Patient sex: M
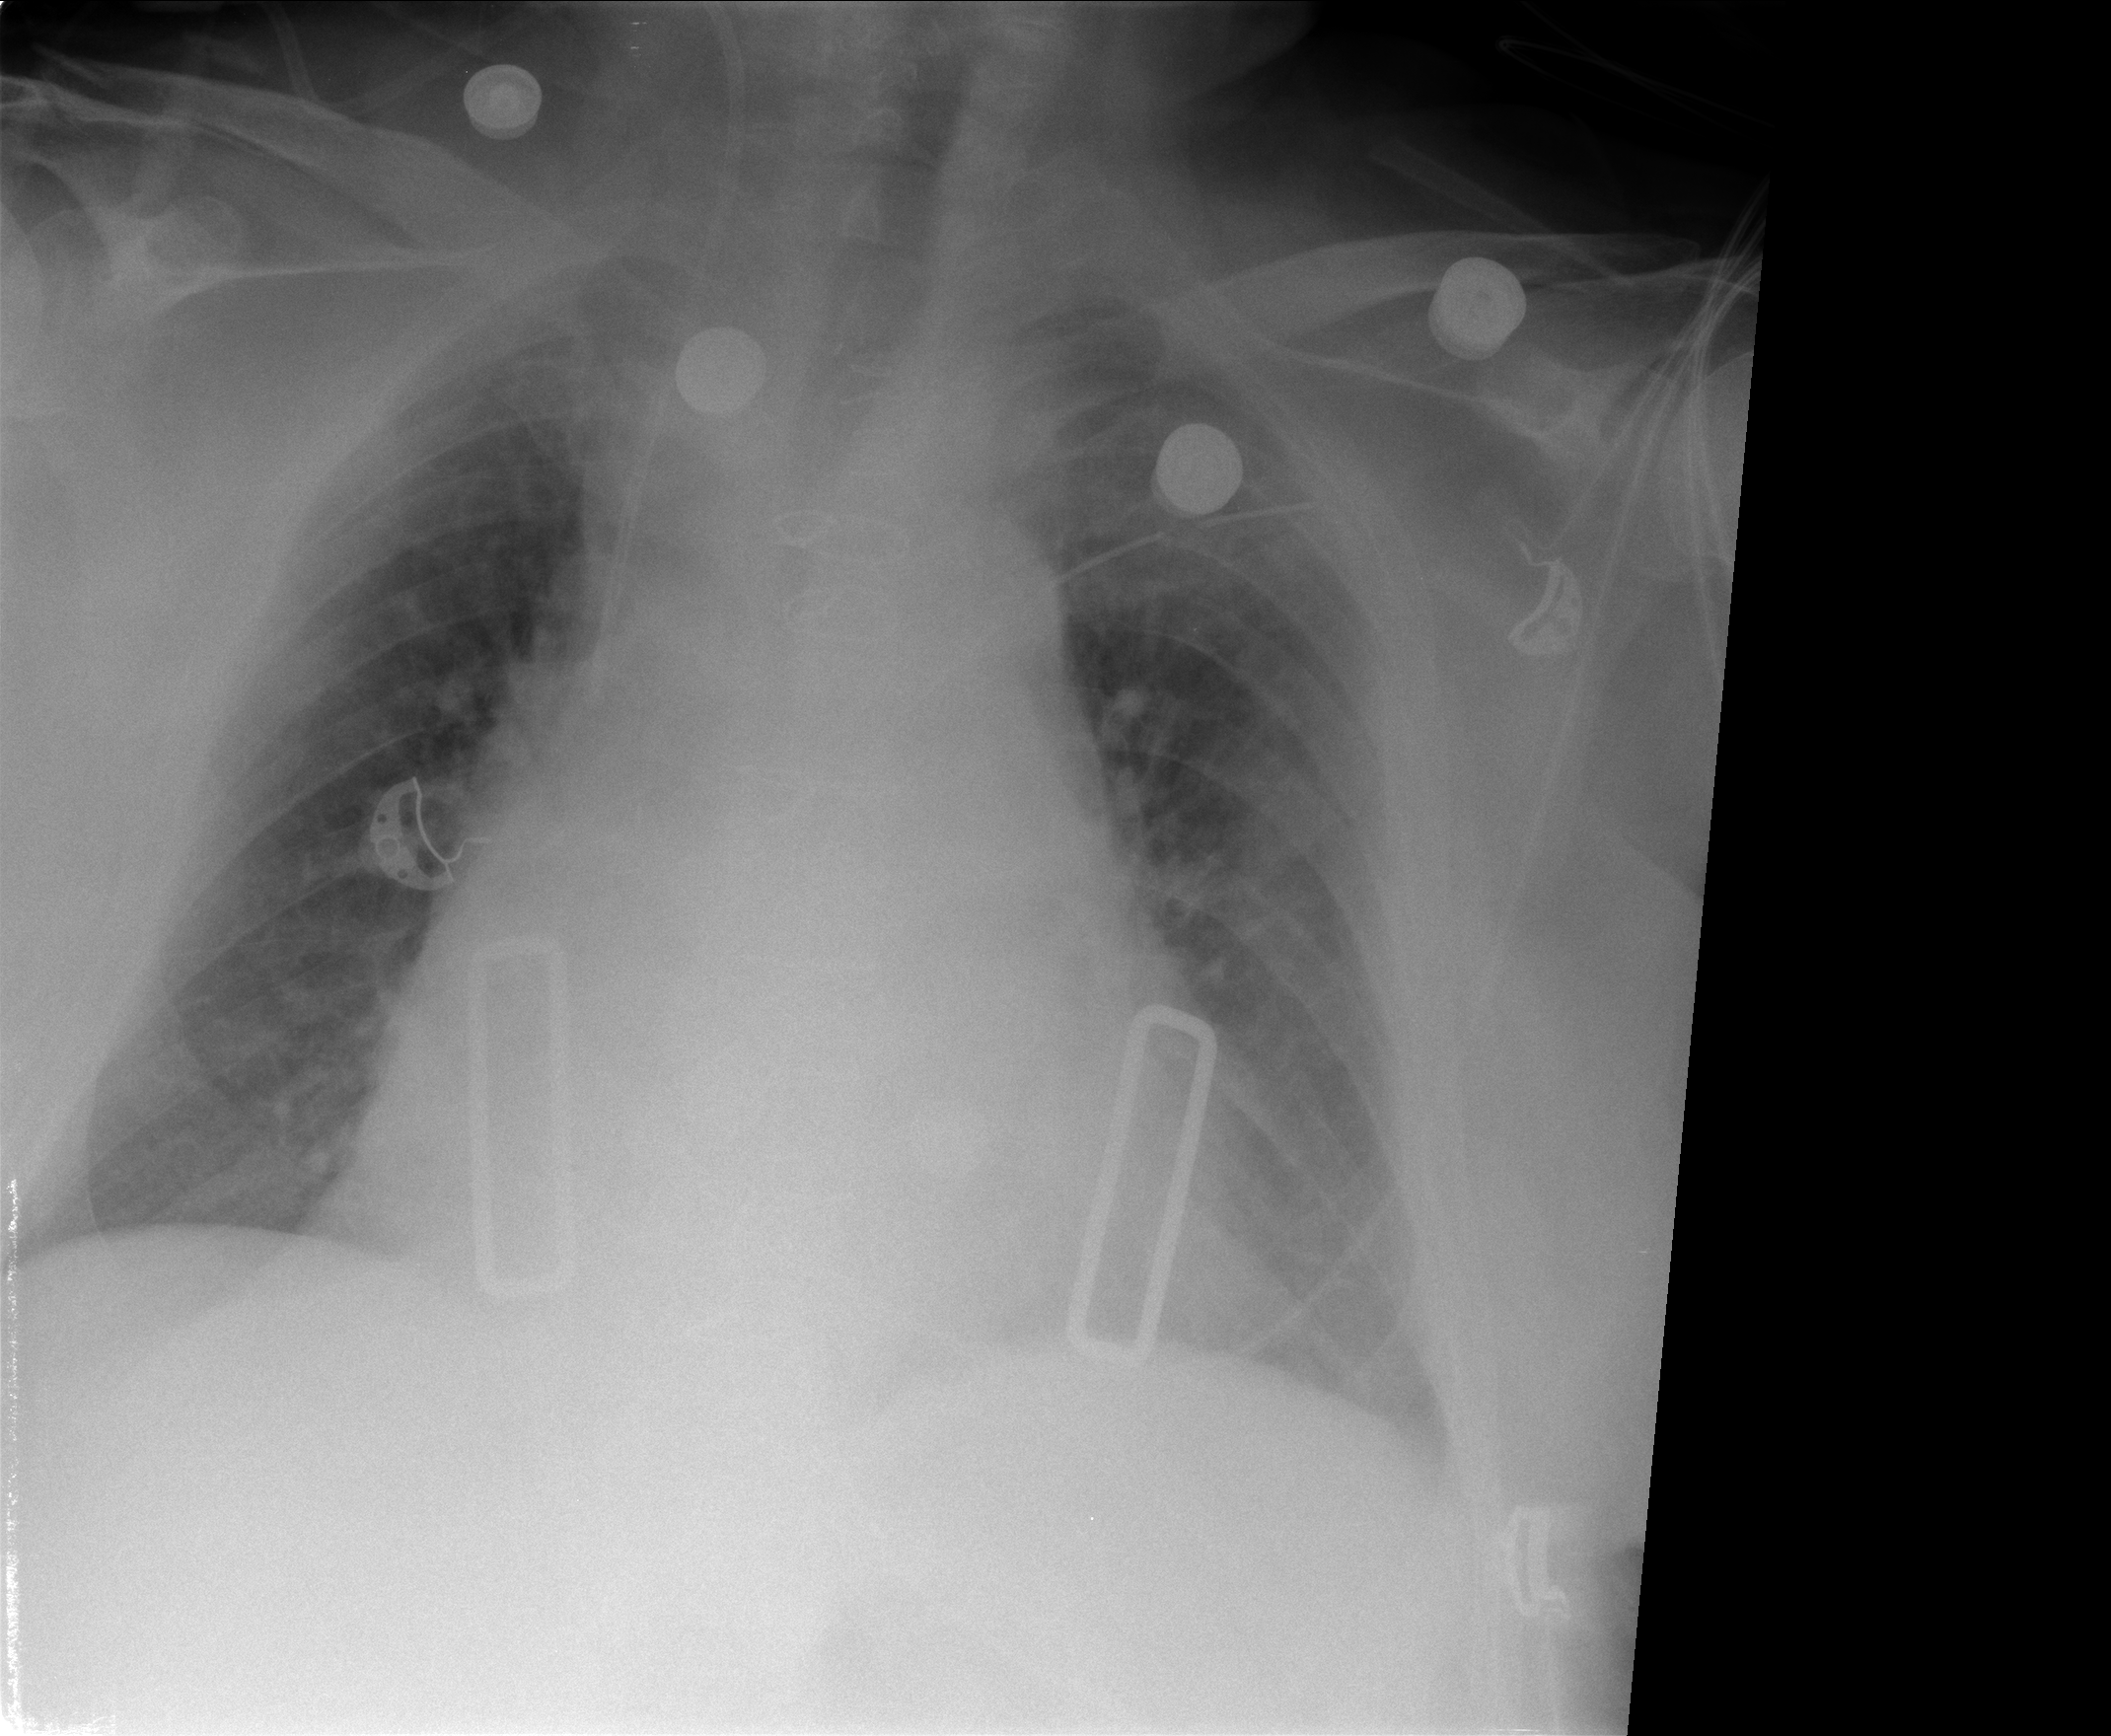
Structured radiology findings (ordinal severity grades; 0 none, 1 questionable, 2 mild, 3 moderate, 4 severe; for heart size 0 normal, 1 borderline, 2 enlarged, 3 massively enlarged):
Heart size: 2
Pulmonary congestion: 2
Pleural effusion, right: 0
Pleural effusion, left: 1
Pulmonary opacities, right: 0
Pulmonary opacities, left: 0
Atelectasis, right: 0
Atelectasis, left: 0